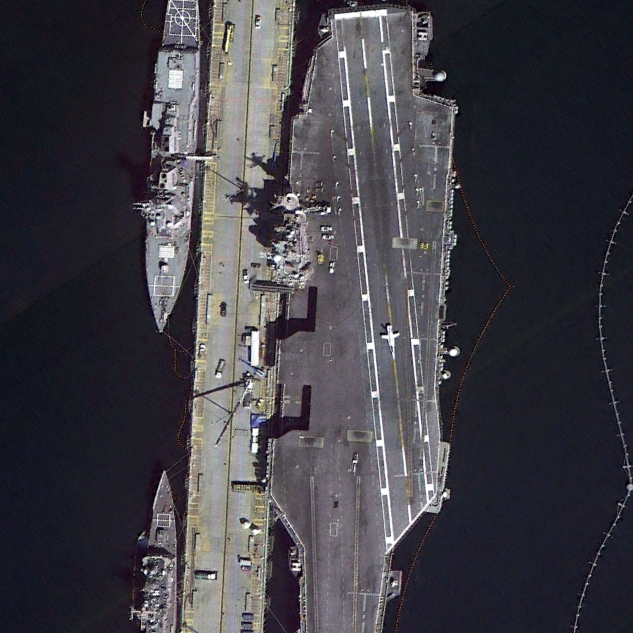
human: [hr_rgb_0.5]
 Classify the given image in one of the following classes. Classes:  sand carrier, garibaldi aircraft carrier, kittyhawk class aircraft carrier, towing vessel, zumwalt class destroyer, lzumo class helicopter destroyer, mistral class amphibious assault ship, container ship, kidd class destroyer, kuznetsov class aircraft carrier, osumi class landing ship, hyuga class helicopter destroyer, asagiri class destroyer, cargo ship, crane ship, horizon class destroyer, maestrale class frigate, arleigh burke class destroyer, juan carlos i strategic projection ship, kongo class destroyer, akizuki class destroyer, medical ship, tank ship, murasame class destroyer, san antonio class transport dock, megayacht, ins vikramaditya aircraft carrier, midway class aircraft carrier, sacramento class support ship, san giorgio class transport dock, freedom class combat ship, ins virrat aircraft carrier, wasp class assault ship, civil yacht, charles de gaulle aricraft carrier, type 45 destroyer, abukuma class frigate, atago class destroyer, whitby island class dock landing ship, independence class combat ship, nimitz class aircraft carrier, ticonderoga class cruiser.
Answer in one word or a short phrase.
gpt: Nimitz class aircraft carrier